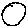
Label: circle